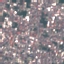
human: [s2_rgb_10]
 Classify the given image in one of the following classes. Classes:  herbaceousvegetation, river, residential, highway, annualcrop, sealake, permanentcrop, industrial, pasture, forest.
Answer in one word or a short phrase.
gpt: Residential